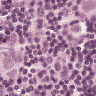
Metastatic tissue present: yes